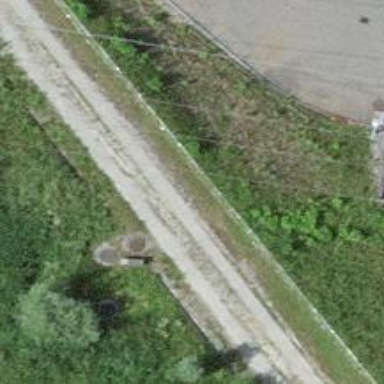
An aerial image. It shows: Track road with concrete lanes of grade1 quality.